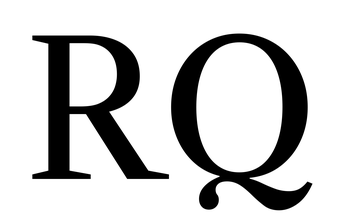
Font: LibreCaslonText_Regular